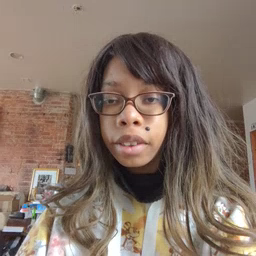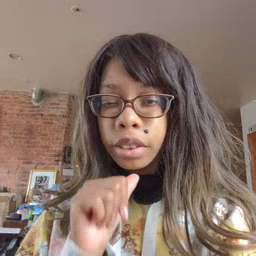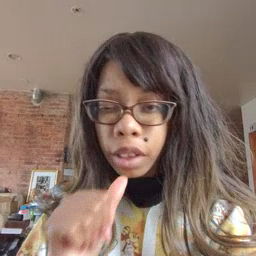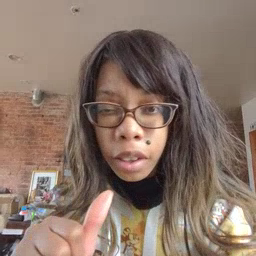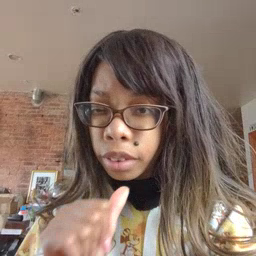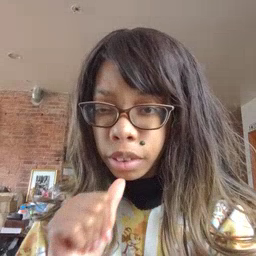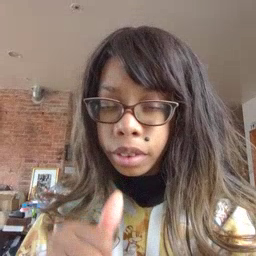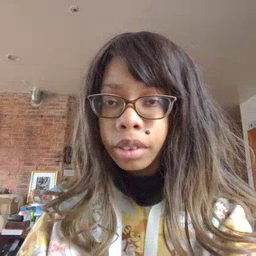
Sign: not